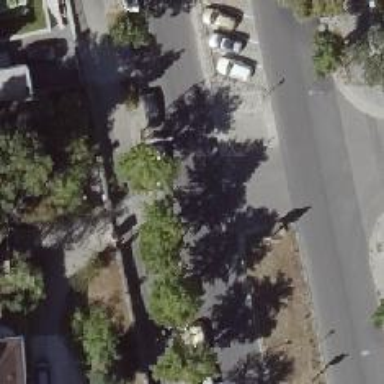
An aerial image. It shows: Residential road with asphalt surface. There are sidewalks on both sides of the road.